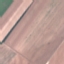
Label: AnnualCrop